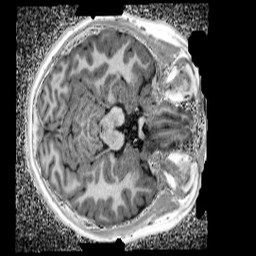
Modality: UNIT1_denoised
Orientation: axial
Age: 12
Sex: female
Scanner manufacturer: siemens
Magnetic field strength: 3 T
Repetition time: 4 s
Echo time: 0.00299 s